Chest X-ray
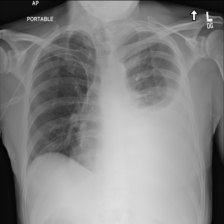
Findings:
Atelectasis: negative
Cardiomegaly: negative
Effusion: positive
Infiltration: negative
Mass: negative
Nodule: negative
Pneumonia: negative
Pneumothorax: negative
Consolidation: negative
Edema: negative
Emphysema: negative
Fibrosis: negative
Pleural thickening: negative
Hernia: negative